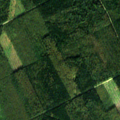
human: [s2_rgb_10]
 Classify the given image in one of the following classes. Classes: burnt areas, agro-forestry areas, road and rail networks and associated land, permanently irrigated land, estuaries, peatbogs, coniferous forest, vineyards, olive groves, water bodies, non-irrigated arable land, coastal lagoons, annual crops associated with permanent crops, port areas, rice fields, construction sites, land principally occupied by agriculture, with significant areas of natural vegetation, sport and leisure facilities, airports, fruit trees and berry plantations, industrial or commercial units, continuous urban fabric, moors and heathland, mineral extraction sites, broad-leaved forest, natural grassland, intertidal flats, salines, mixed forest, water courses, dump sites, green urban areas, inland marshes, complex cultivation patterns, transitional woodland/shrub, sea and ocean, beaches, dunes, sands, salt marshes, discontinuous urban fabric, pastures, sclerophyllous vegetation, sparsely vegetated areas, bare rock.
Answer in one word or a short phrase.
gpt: broad-leaved forest, mixed forest